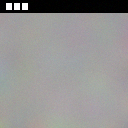
Screen state: on